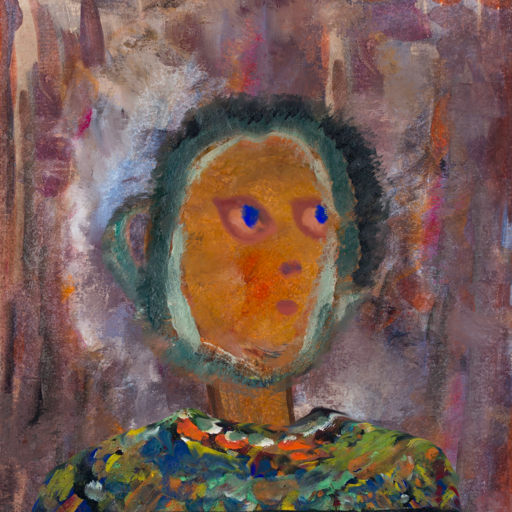
Background: Hypocrite, Head And Neck Side: Pipe, Face Side: Mother_And_Son_Mother, Bust: An_Impression, Hair Side: Boggyland, Head Accessory: Blank, Second Necklace: Blank, Necklace: Blank, Baby: Blank